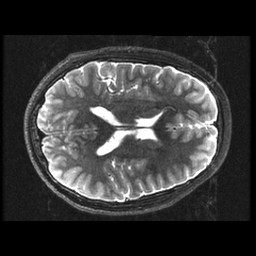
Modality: T2w
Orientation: axial
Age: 14
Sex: male
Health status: ill
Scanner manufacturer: ge
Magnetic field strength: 3 T
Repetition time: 7.5 s
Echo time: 0.1015 s